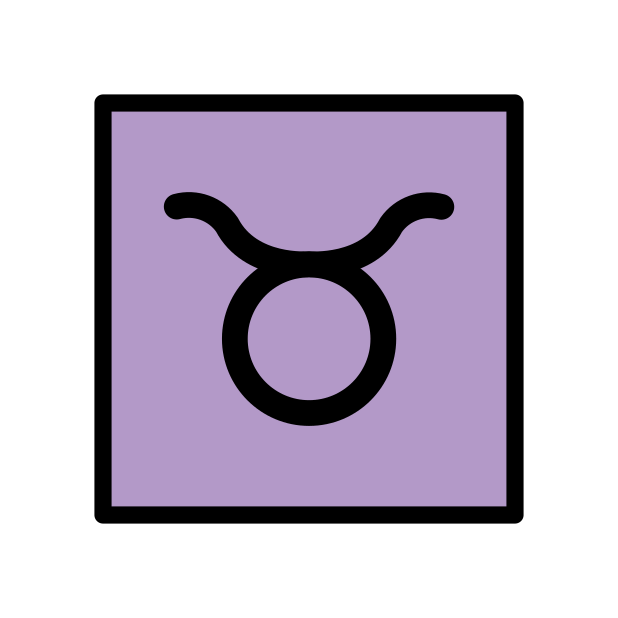
Taurus